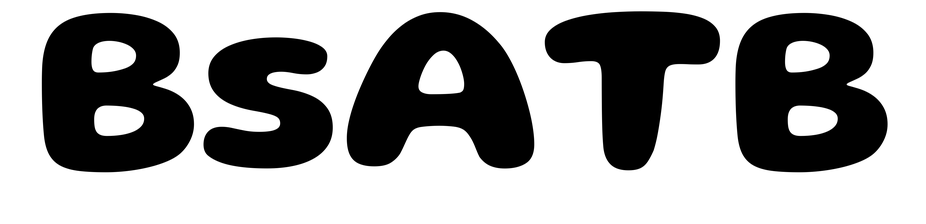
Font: Gluten_Bold